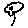
Label: flower